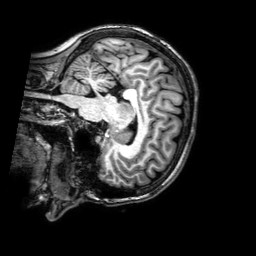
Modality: T1w
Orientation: sagittal
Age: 32
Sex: female
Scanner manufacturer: philips
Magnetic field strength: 3 T
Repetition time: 8.2 s
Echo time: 0.0037 s